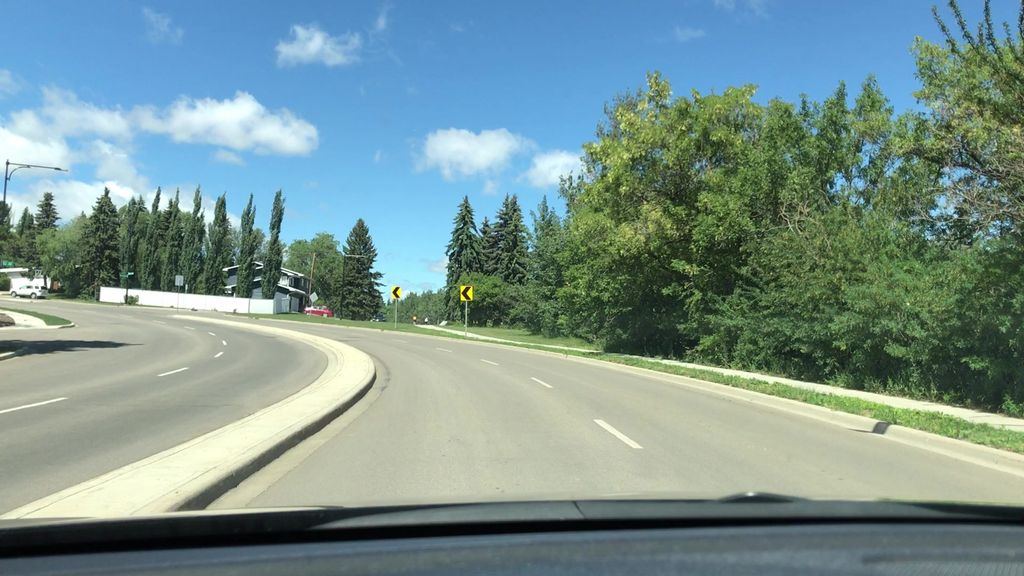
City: edmonton